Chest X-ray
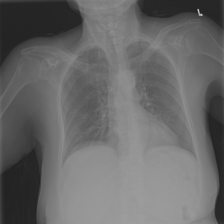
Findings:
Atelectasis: negative
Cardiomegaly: negative
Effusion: negative
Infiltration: negative
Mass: negative
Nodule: negative
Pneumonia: negative
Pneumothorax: negative
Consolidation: negative
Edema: negative
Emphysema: negative
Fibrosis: negative
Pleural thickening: negative
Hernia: negative